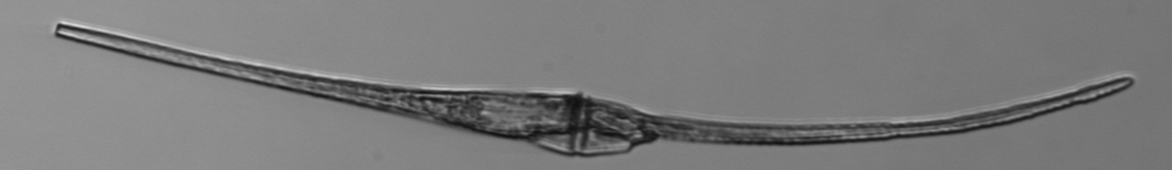
Label: Tripos_fusus